Here is the wavelet time-frequency representation (scalogram) of a rolling-element bearing's vibration measurement. What is the most likely bearing condition (normal, inner_race, outer_race, ball)?
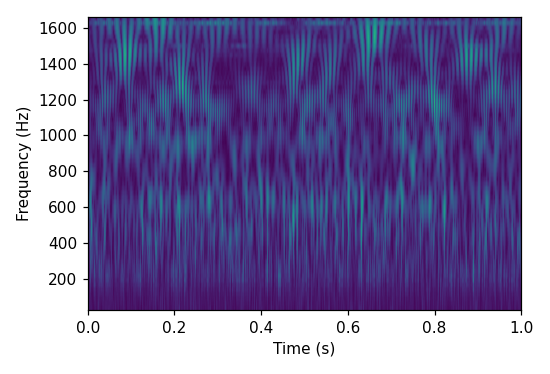
Answer: outer_race